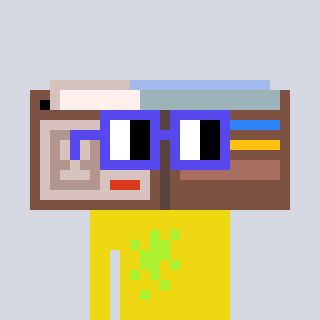
a pixel art character with square blue glasses, a wallet-shaped head and a yellow-colored body on a cool background